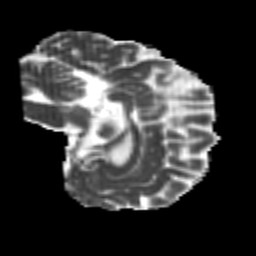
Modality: MD
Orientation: sagittal
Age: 22
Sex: male
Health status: healthy
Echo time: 0.074 s